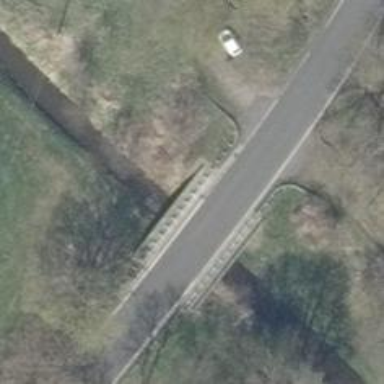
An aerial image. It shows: Secondary road crossing bridge with asphalt surface.